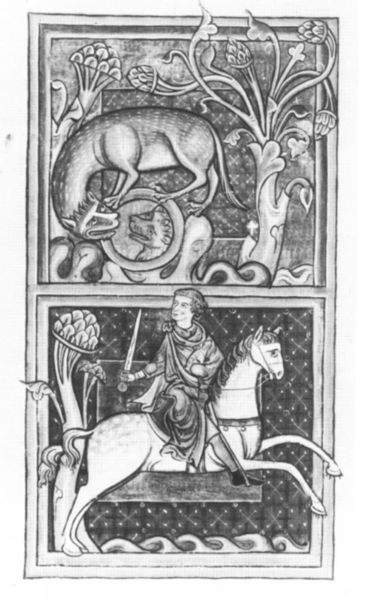
Titel: Bestiarium
Institution: Oxford, Bodleian Library
Schlagwörter: baum, feuer, mann, meer, wasser, weiß, wolf, bäume, blumen, schwarz, hund, tier, bibel, mensch, spiegel, pflanze, pflanzen, pferd, reiter, garten, hufe, reiten, sattel, zaumzeug, zügel, wellen, spiegelbild, buch, kreuz, druck, seite, illustration, schwarzweiß, schwert, waffe, ritter, jagd, rüstung, buchseite, fuchs, löwen, ross, mittelalter, heiliger, löwe, ungeheuer, metapher, buchmalerei, nordalpin, schwerd, illumination, marder, 1200, lölwe